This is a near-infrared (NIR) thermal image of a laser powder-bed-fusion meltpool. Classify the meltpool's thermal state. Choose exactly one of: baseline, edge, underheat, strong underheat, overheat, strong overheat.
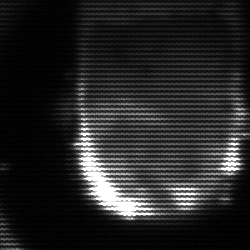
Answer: baseline